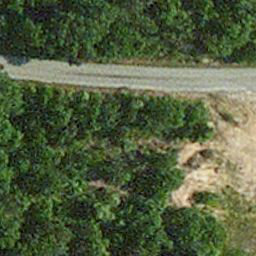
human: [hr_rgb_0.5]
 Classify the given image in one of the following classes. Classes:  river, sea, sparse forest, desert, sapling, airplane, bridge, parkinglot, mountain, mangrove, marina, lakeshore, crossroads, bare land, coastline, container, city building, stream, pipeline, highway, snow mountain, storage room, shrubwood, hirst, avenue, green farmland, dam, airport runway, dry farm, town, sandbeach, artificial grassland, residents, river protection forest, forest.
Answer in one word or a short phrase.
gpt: avenue